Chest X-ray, PA view. Patient: 35 years old, sex M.
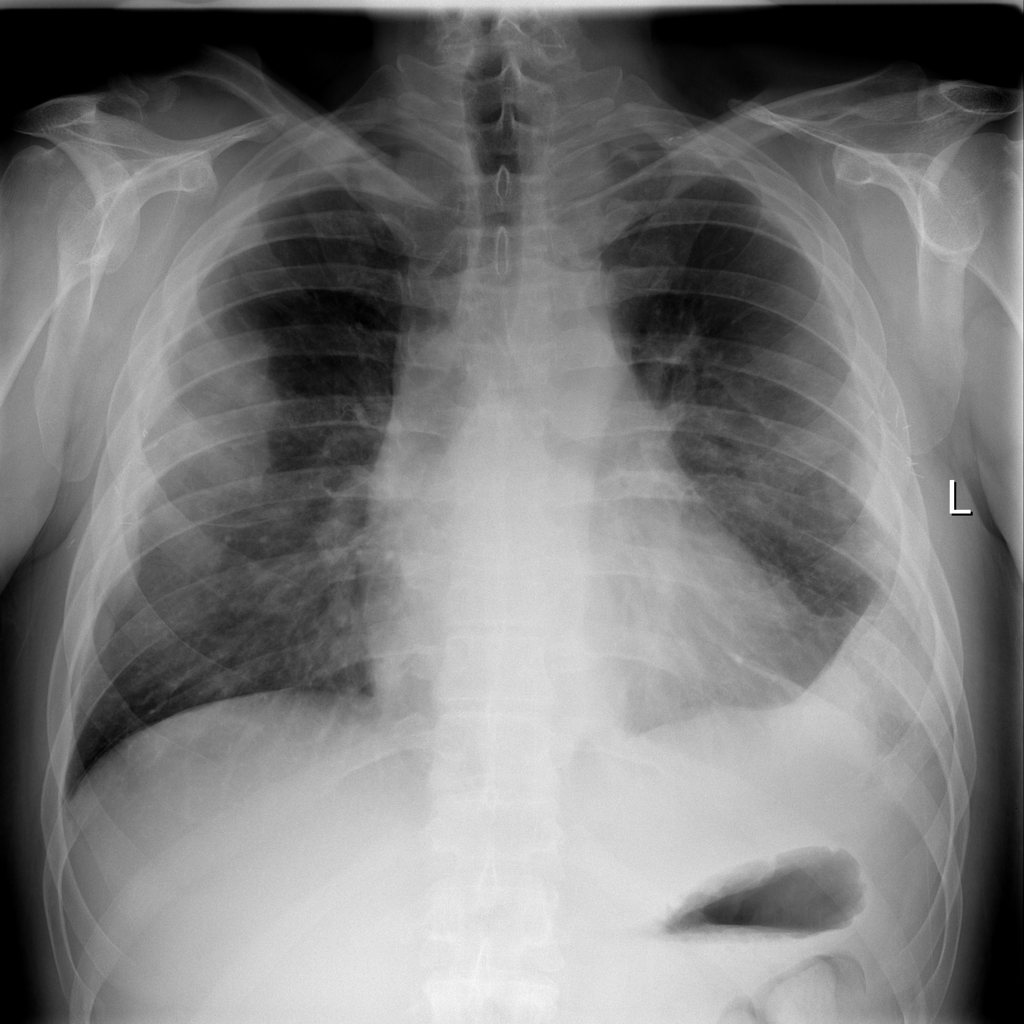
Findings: Effusion, Pneumothorax